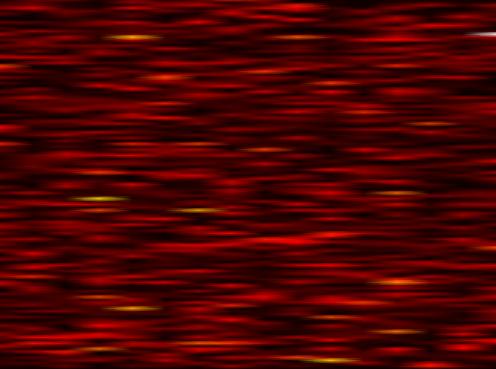
Label: WOLA